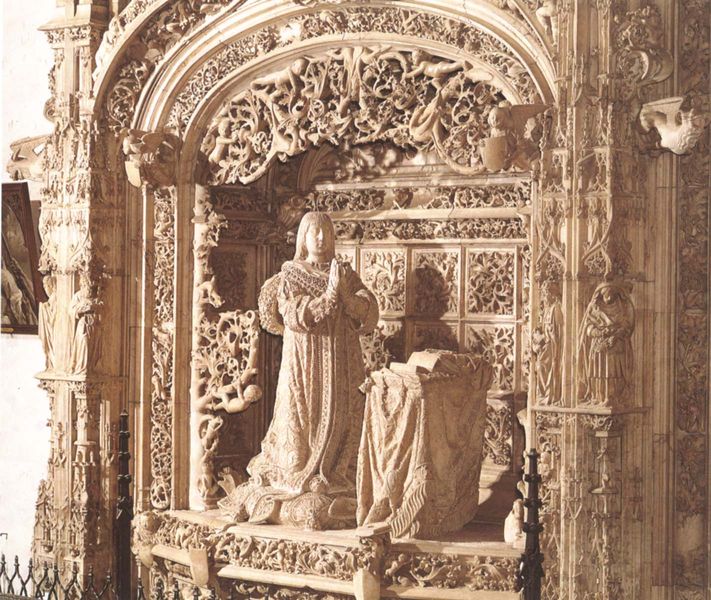
Titel: Grabmal des Infanten Alfonso
Künstler: Gil de Siloé
Standort: Burgos, Kartause von Miraflores (EU - E)
Schlagwörter: mann, frau, kleid, säule, zaun, wand, bibel, stein, hände, gitter, kirche, figur, gewand, mantel, gotik, renaissance, kinder, engel, ranken, statue, relief, ornamente, verzierung, stuck, nische, buch, beten, gebet, altar, pult, fries, kniend, mittelalter, filigran, betend, durchbrochen, verzierungen, fresco, bildhauerarbeit, stifter